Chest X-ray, AP view. Patient: 54 years old, sex M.
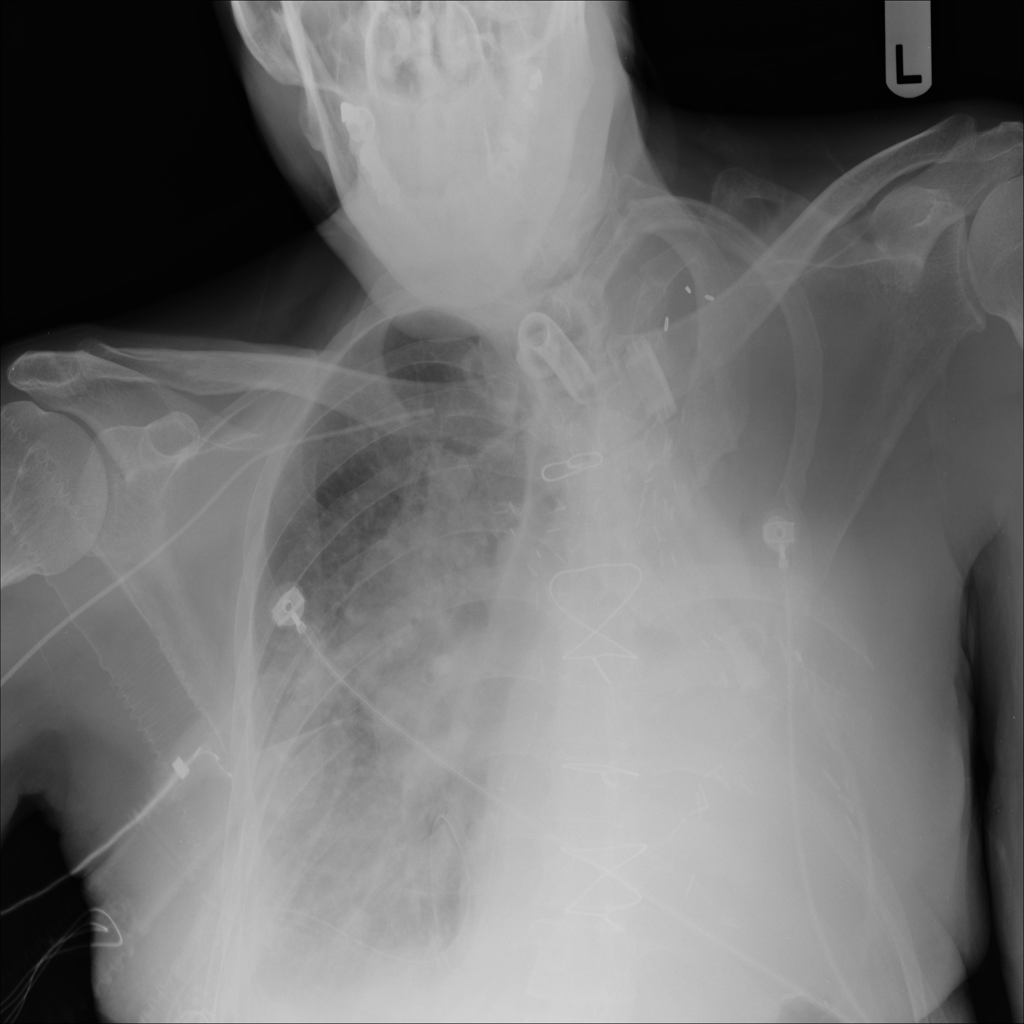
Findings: Infiltration, Nodule